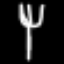
Label: fork